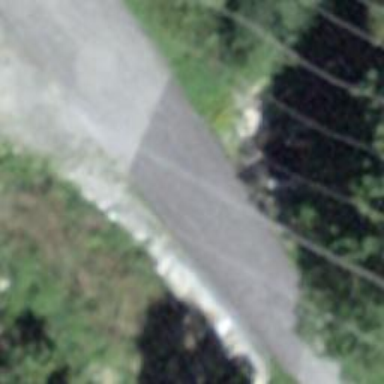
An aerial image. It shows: Asphalt track with bridge. The track has grade3 tracktype.